Field crop: tomato
Growth stage: 1
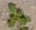
Species: portulaca